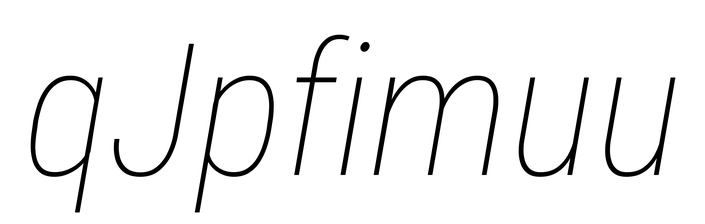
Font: Roboto-Italic_Condensed_Thin_Italic